Question: I have tables that have many features, and these features can have the same ID.
How can I check each for ID, then concatenate identical ID features in one row?
For example, here's an example of a simple table stored in a dataframe <URL> and the output will concatenate all features that have same ID and put them as new features and for IDs that don't have other features will be zero value as in this table:

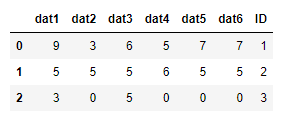
Answer: IIUC, You can use:
'''
dfx=df.groupby('ID').agg(list)
max_list_lenght=len(dfx.max()[0])
final=pd.DataFrame(dfx.apply(lambda x: [x[i][j] if len(x[i]) > j else 0 for j in range(0,max_list_lenght) for i in dfx.columns],axis=1).tolist(), index=dfx.index)
final.columns=['dat' + str(i) for i in range(1,len(final.columns) + 1)]
'''
:
'''
dat1 dat2 dat3 dat4 dat5 dat6
ID
1 9 3 6 5 7 7
2 5 5 5 6 5 5
3 3 0 5 0 0 0
'''